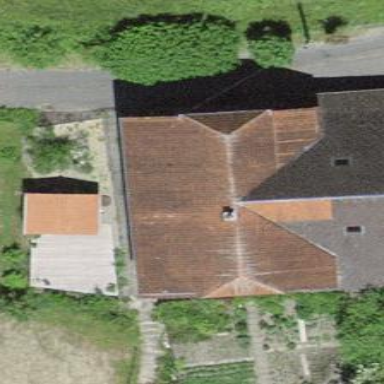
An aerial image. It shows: Farm building.